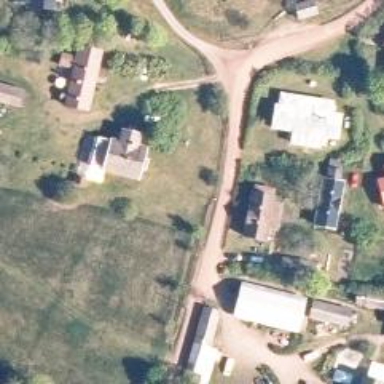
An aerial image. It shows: Village.